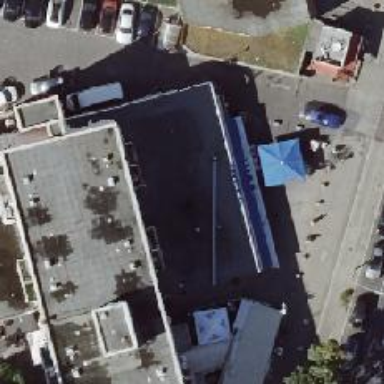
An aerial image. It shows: Supermarket.